Field crop: maize
Growth stage: 2
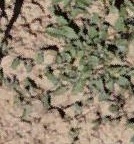
Species: convolvulus